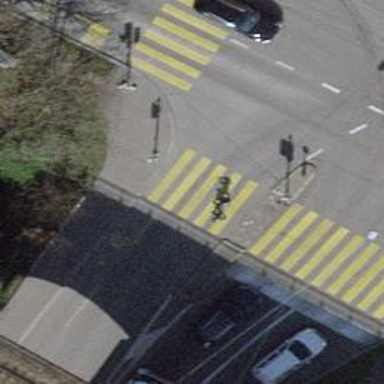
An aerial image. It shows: Kerb barrier.